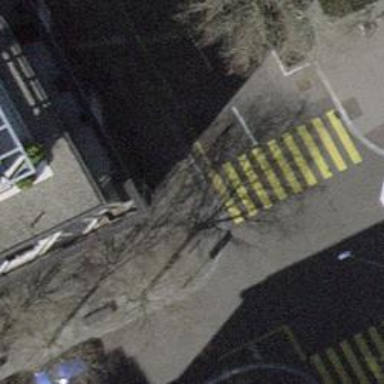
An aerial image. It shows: Kerb barrier.